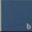
Piece: xx